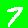
Digit: 7